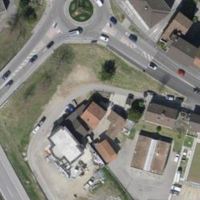
EUNIS habitat code: 57
Species observed at this site:
Diospyros lotus